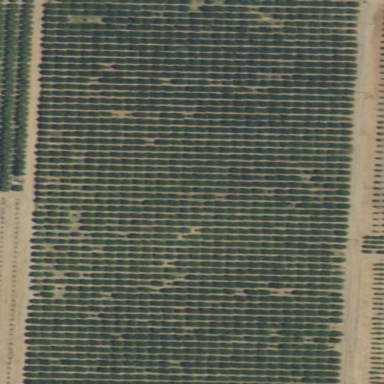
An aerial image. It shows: Orange orchard with rows of vibrant orange trees.